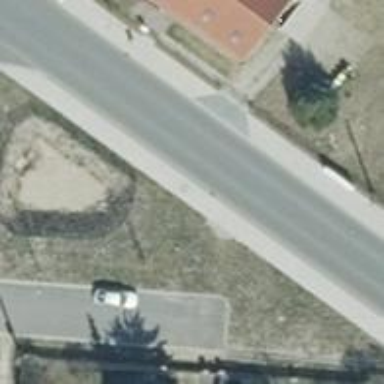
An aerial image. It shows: Secondary road with asphalt surface and sidewalks on both sides.